Question: Given 3 dynamic points, what is the best way to orientate a plane so that it intersects all 3 points?

I'm using Three.js
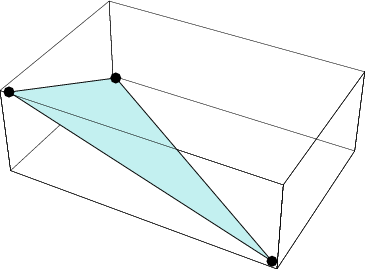
Answer: To get the direction of the vector to orientate the plane, calculate the cross product of any of the 2 sides of the triangle
so, if your points are a, b, c
'''
side1 = subVectors (a, b);
side2 = subVectors (a, c);
planeNormal = crossVectors (side1, side2);
'''